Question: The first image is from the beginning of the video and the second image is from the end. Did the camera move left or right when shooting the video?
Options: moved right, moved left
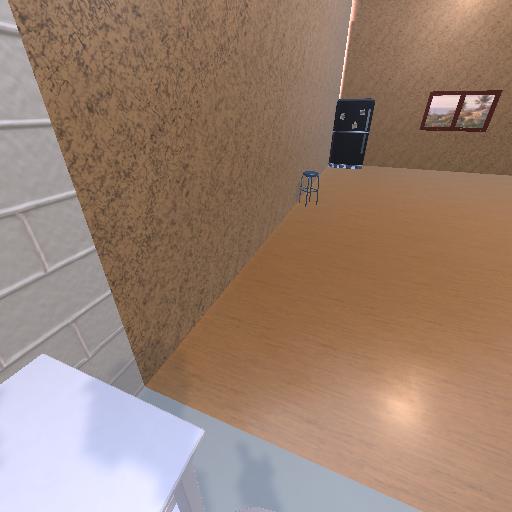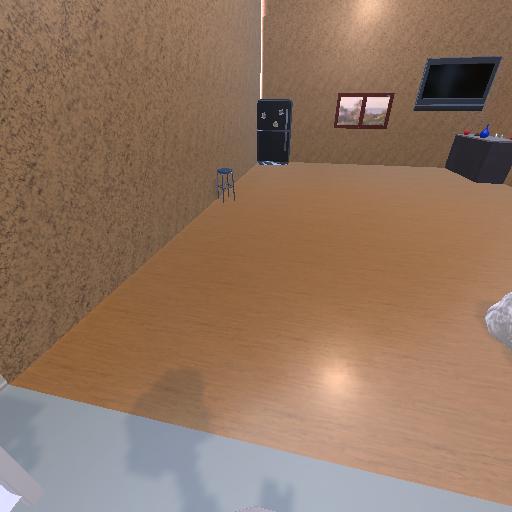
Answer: moved right